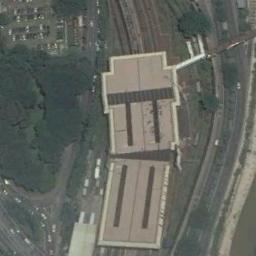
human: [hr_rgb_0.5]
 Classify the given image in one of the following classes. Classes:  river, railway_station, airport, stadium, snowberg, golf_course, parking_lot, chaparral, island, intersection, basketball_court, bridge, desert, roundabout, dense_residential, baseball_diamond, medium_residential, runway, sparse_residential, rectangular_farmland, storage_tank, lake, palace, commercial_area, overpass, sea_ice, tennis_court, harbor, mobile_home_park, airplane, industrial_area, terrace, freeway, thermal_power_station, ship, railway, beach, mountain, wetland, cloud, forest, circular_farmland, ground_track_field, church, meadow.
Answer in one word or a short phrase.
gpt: railway_station